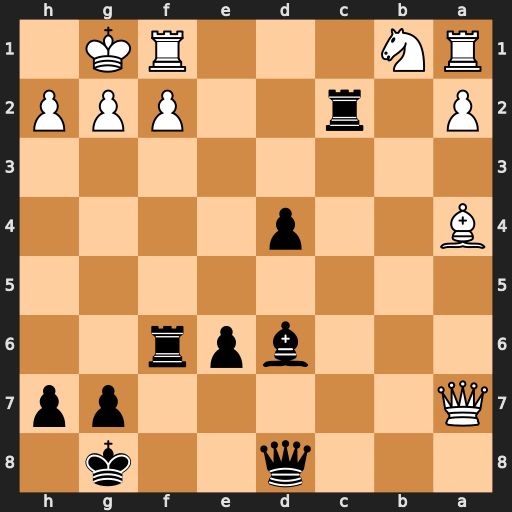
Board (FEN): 3q2k1/Q5pp/3bpr2/8/B2p4/8/P1r2PPP/RN3RK1
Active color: b
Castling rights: -
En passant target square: -
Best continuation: Bxh2+ Kxh2 Rfxf2 Bxc2 Rxf1